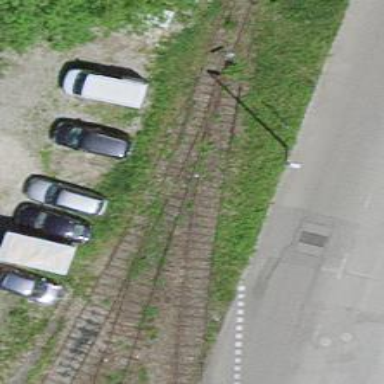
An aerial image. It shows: Disused railway spur with single track.